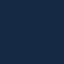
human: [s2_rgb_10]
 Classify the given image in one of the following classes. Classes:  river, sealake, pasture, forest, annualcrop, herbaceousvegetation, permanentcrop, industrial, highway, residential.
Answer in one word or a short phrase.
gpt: SeaLake